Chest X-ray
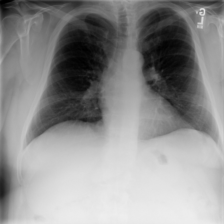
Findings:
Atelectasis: negative
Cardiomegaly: negative
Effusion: negative
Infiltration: negative
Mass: negative
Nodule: negative
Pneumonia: negative
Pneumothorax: negative
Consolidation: negative
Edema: negative
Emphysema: negative
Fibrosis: negative
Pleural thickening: negative
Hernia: negative